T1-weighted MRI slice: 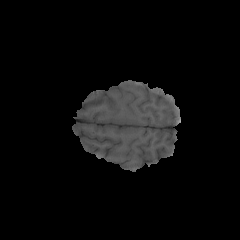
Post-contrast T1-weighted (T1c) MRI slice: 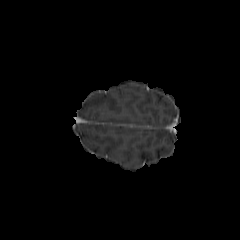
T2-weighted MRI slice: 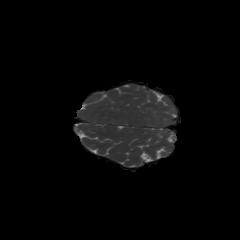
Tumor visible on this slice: no